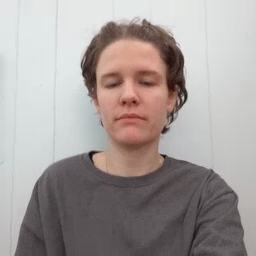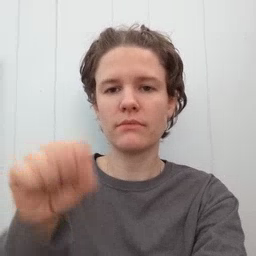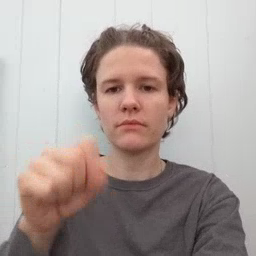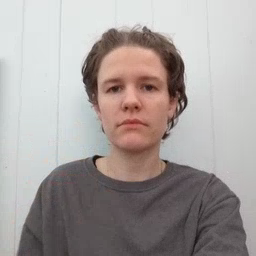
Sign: yes